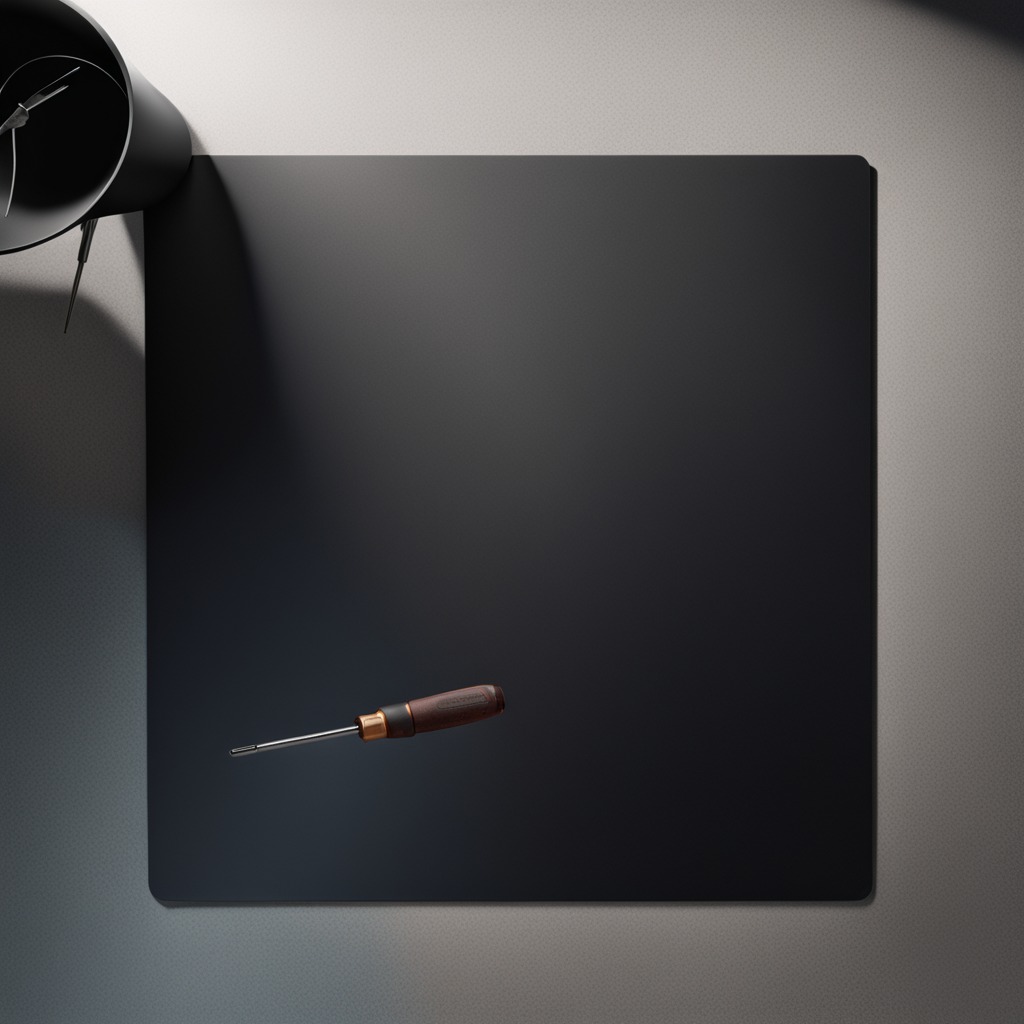
A screwdriver lies on the clean granite tabletop inside a workshop under bright overhead lighting crisp shadows high clarity worn but beneath the mat.